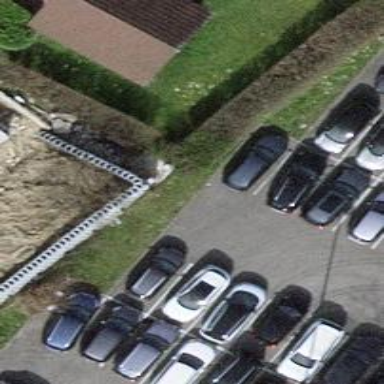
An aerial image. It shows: Parking aisle designated as service road.